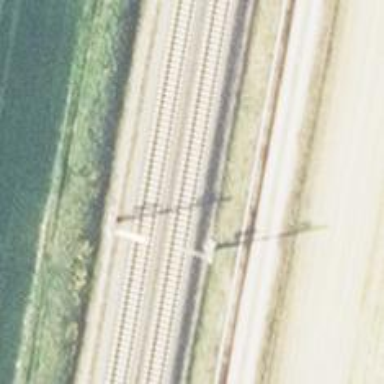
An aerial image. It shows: Milestone along the railway track with catenary mast.